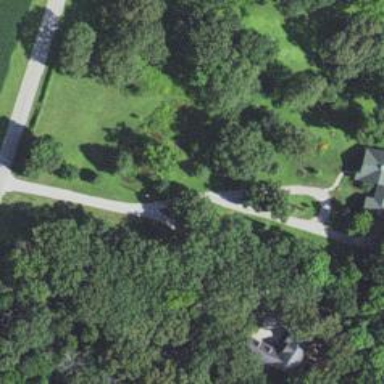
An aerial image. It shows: Driveway.